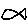
Label: fish